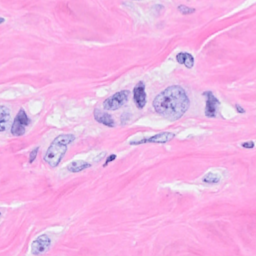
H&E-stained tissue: Breast